Interaction volume radius: 10 \u00c5
Interaction volume height: 35 \u00c5
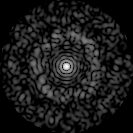
Disorder parameter: 0.8305